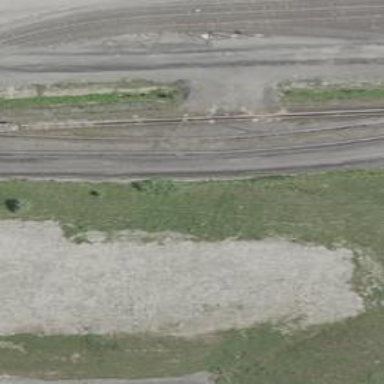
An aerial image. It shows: Railway yard.